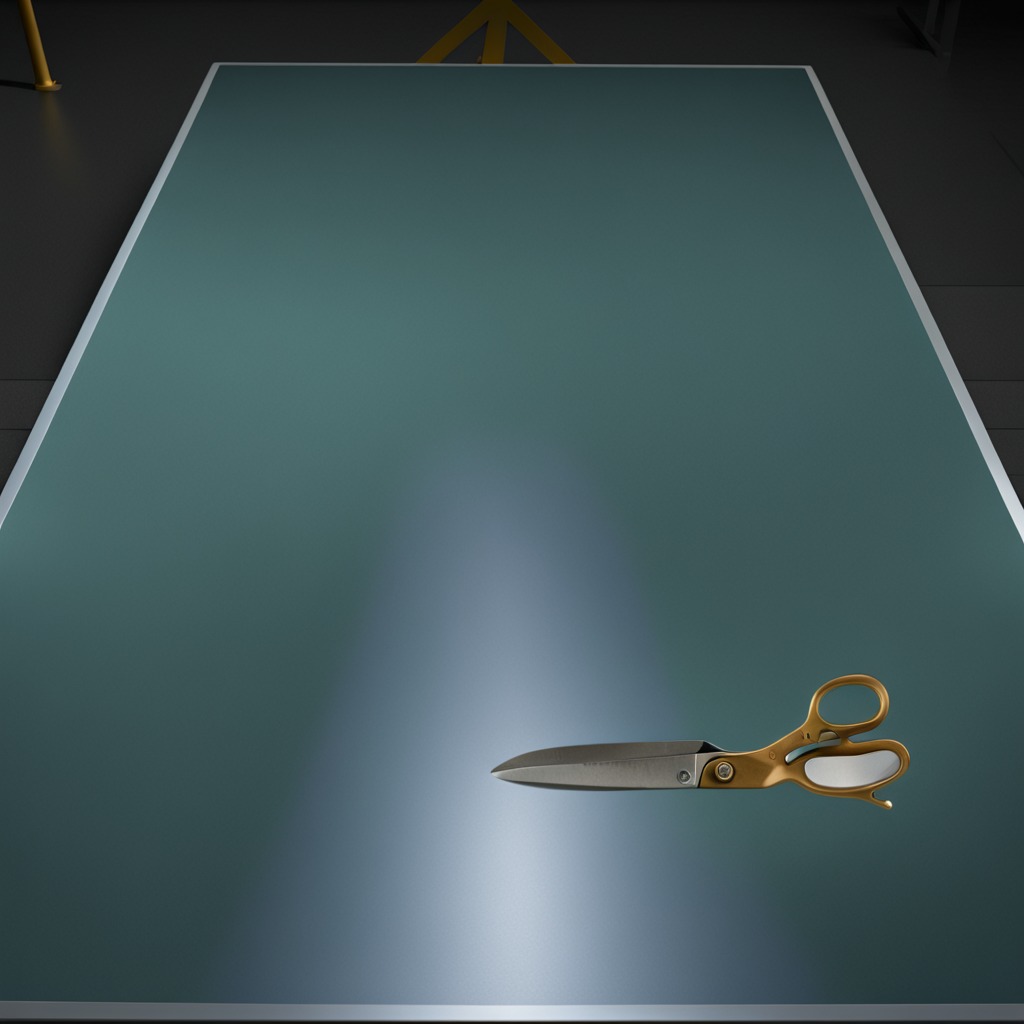
A scissor is lying on the table.